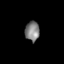
Tissue: skin
Cell type: Others
Senescence score: 0.7447
Nuclear area (px): 280
Mean DAPI intensity: 125.689